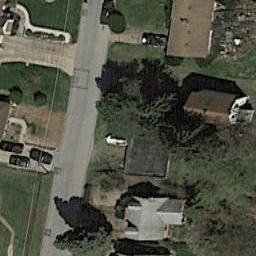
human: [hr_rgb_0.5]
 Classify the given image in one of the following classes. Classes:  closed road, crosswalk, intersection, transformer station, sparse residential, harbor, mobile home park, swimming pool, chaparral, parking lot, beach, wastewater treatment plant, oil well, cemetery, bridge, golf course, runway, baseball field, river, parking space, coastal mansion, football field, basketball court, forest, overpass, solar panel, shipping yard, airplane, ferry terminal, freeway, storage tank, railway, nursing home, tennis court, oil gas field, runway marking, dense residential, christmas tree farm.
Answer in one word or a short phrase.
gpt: sparse residential